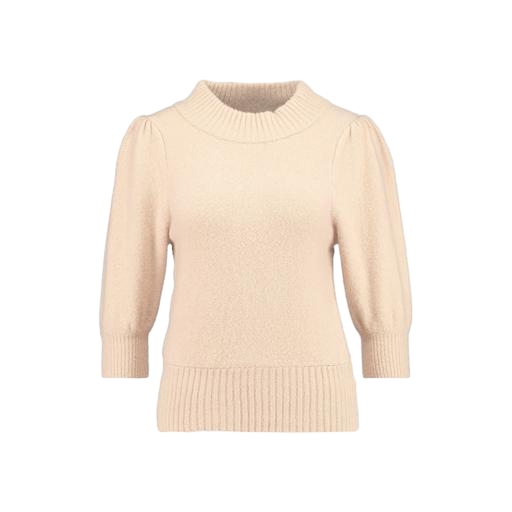
beige 3/4 sleeves, 3/4 sleeves beige color, high-neck top, white background